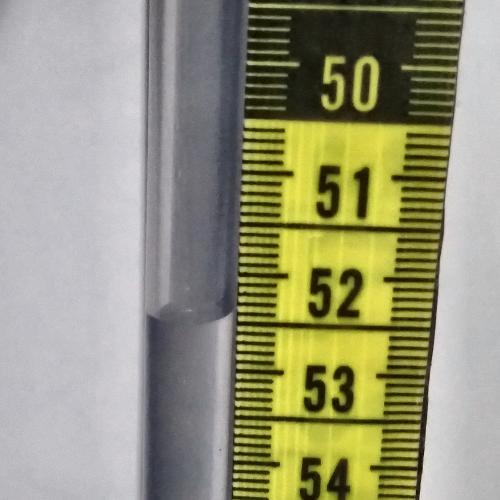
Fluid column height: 52.5 cm